Question: I created a new project, and the design view is empty, anything I dragged into 'activity_main.xml' is not visible.

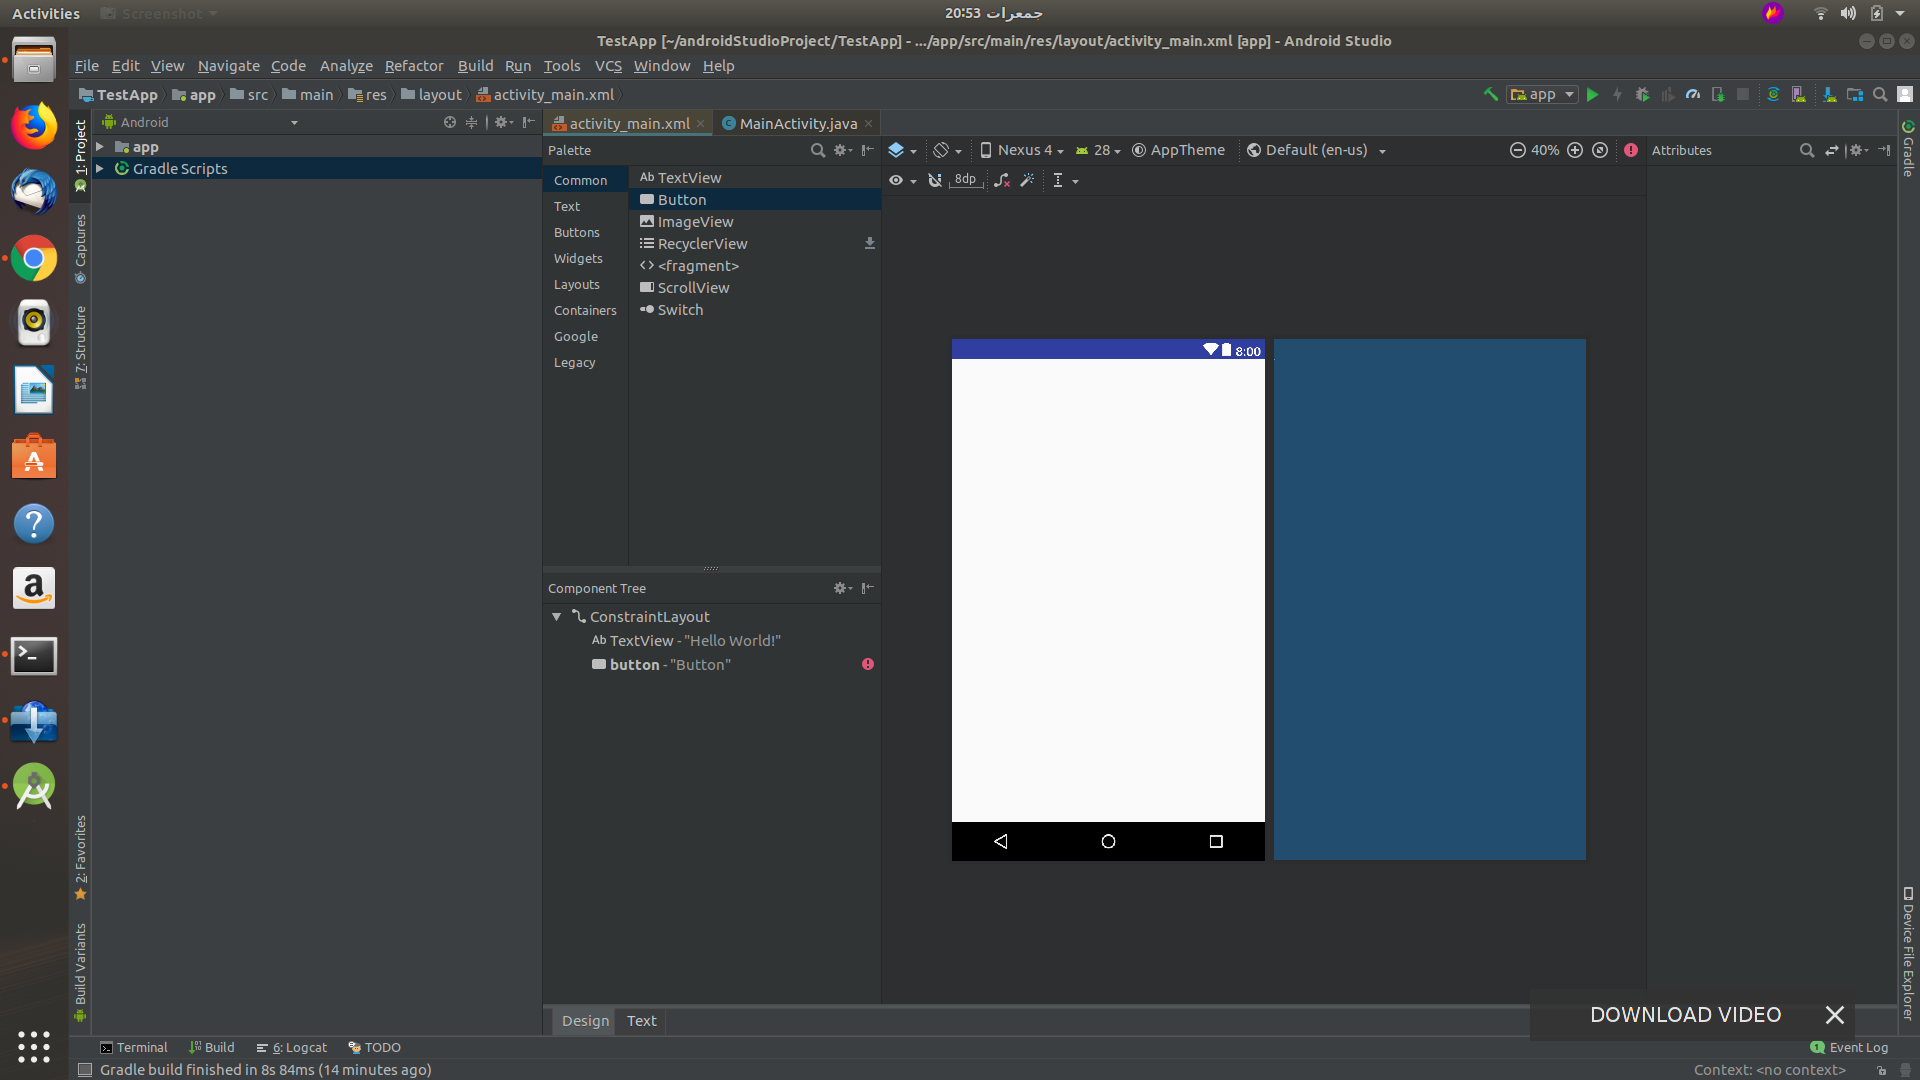
Answer: > Please Fallow these steps
'''
1- Go to your res folder and inside res folder.
2-Go to values.
3-Go to style.xml
4-change <!-- Base application theme. -->
<stylename="AppTheme"parent="Theme.AppCompat.Light.DarkActionBar">
to <stylename="AppTheme"parent="Base.Theme.AppCompat.Light.DarkActionBar">
'''